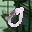
Label: 0